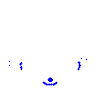
Particle: electron